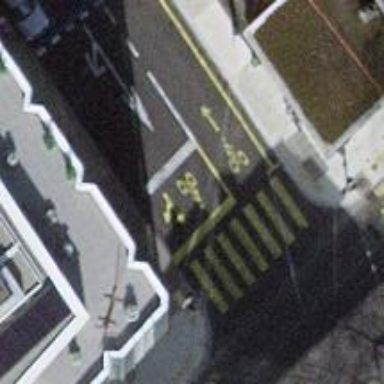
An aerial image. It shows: Residential road with opposite lane cycleway.